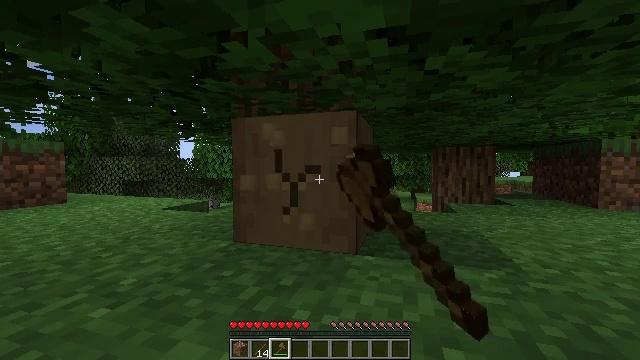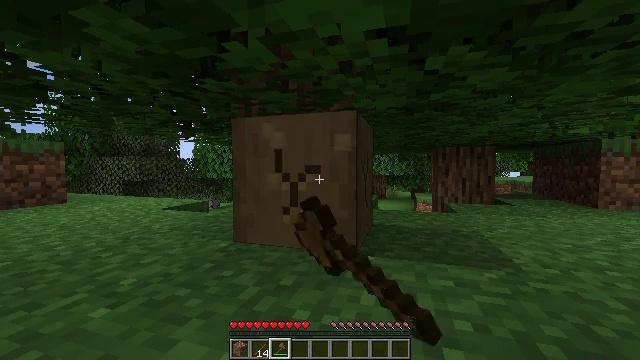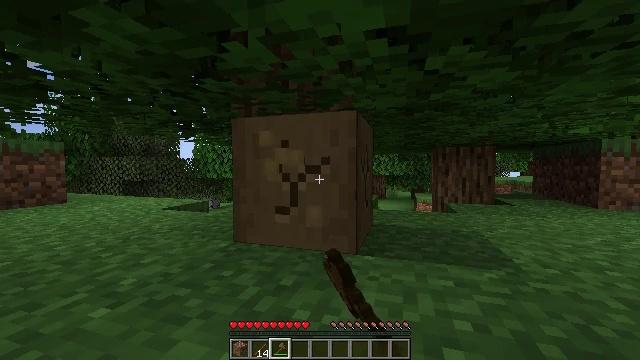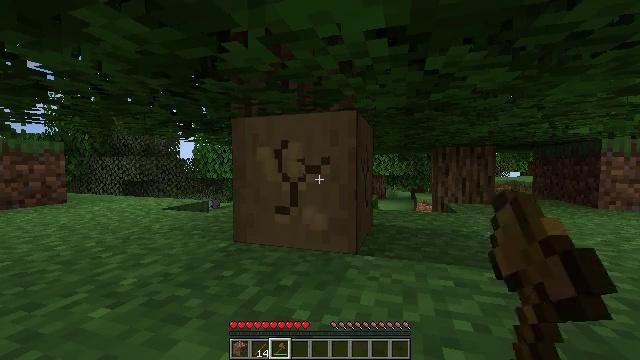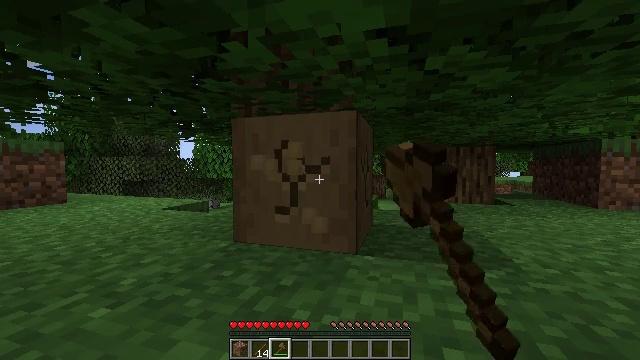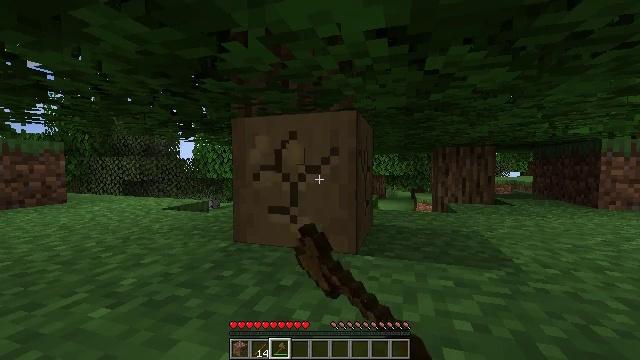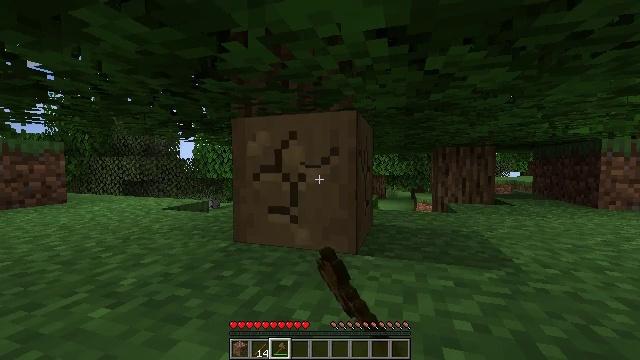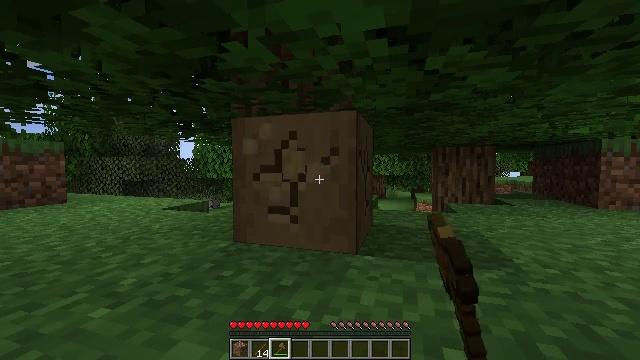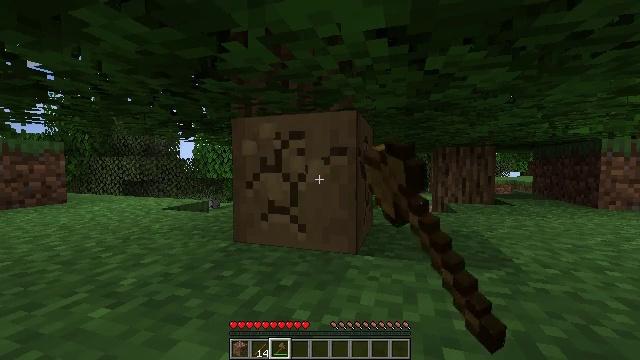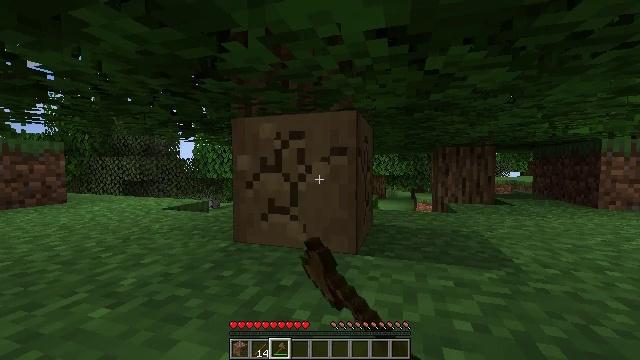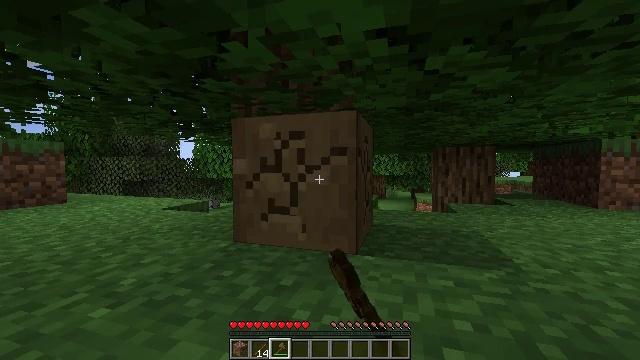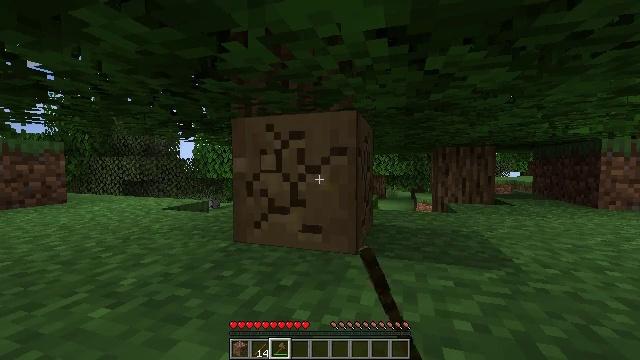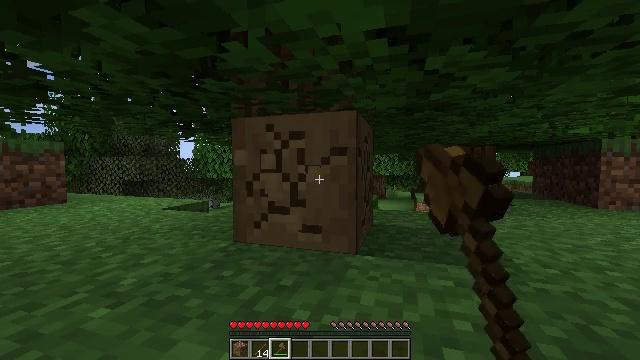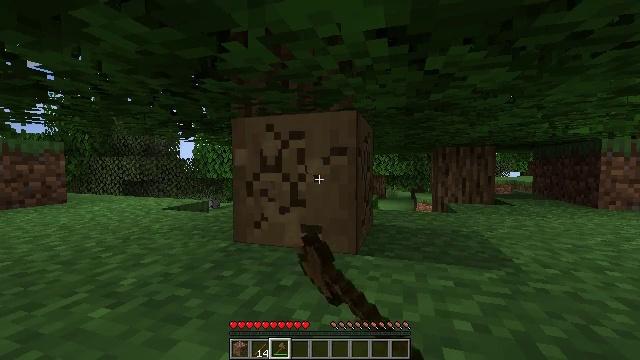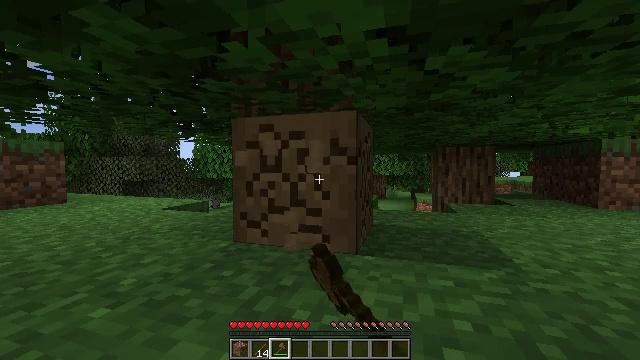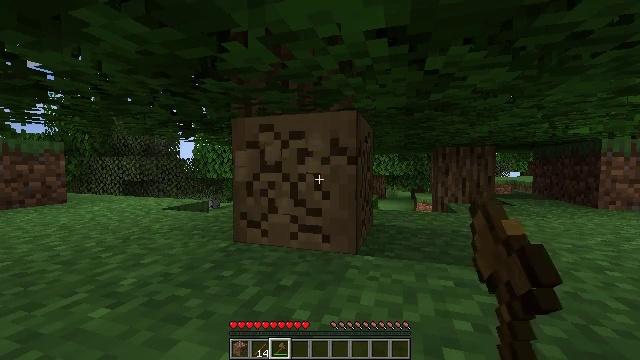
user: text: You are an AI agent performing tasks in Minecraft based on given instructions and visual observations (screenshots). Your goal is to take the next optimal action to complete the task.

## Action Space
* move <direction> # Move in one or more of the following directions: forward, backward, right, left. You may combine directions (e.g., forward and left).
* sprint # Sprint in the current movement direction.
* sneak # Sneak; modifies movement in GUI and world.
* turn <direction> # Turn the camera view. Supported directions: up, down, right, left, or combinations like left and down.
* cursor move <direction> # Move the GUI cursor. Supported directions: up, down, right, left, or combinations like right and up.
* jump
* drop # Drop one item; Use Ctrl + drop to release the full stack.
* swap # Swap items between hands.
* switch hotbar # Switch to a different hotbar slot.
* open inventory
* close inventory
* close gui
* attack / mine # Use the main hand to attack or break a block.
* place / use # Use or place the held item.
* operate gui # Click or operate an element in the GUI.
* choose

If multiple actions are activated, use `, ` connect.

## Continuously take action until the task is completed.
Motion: motion action
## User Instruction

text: Chop down the stripped oak log.
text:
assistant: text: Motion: attack / mine
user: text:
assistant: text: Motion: attack / mine
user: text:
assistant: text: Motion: attack / mine
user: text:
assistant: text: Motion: attack / mine
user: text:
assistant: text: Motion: attack / mine
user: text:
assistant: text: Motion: attack / mine
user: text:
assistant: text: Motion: attack / mine
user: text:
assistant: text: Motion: attack / mine
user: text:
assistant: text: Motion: attack / mine
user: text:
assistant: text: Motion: attack / mine
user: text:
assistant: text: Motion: attack / mine
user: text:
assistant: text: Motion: attack / mine
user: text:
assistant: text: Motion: attack / mine
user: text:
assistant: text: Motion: attack / mine
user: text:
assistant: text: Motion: attack / mine
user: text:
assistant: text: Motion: attack / mine
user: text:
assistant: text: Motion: attack / mine
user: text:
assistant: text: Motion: attack / mine
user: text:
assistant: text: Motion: attack / mine
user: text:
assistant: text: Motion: attack / mine
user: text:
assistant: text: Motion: attack / mine
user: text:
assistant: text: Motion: attack / mine
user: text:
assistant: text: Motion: attack / mine
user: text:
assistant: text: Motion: attack / mine
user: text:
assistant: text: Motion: attack / mine